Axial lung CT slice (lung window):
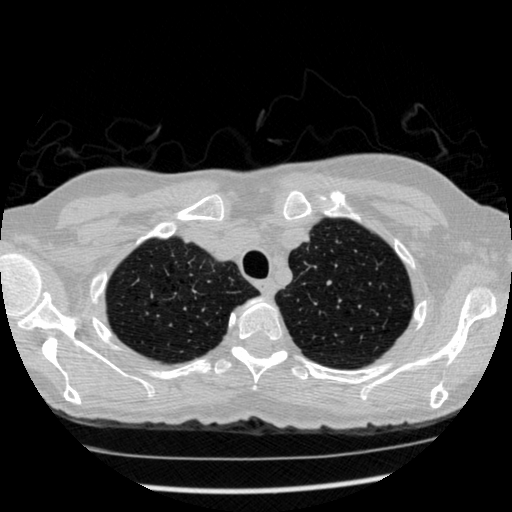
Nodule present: no